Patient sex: M
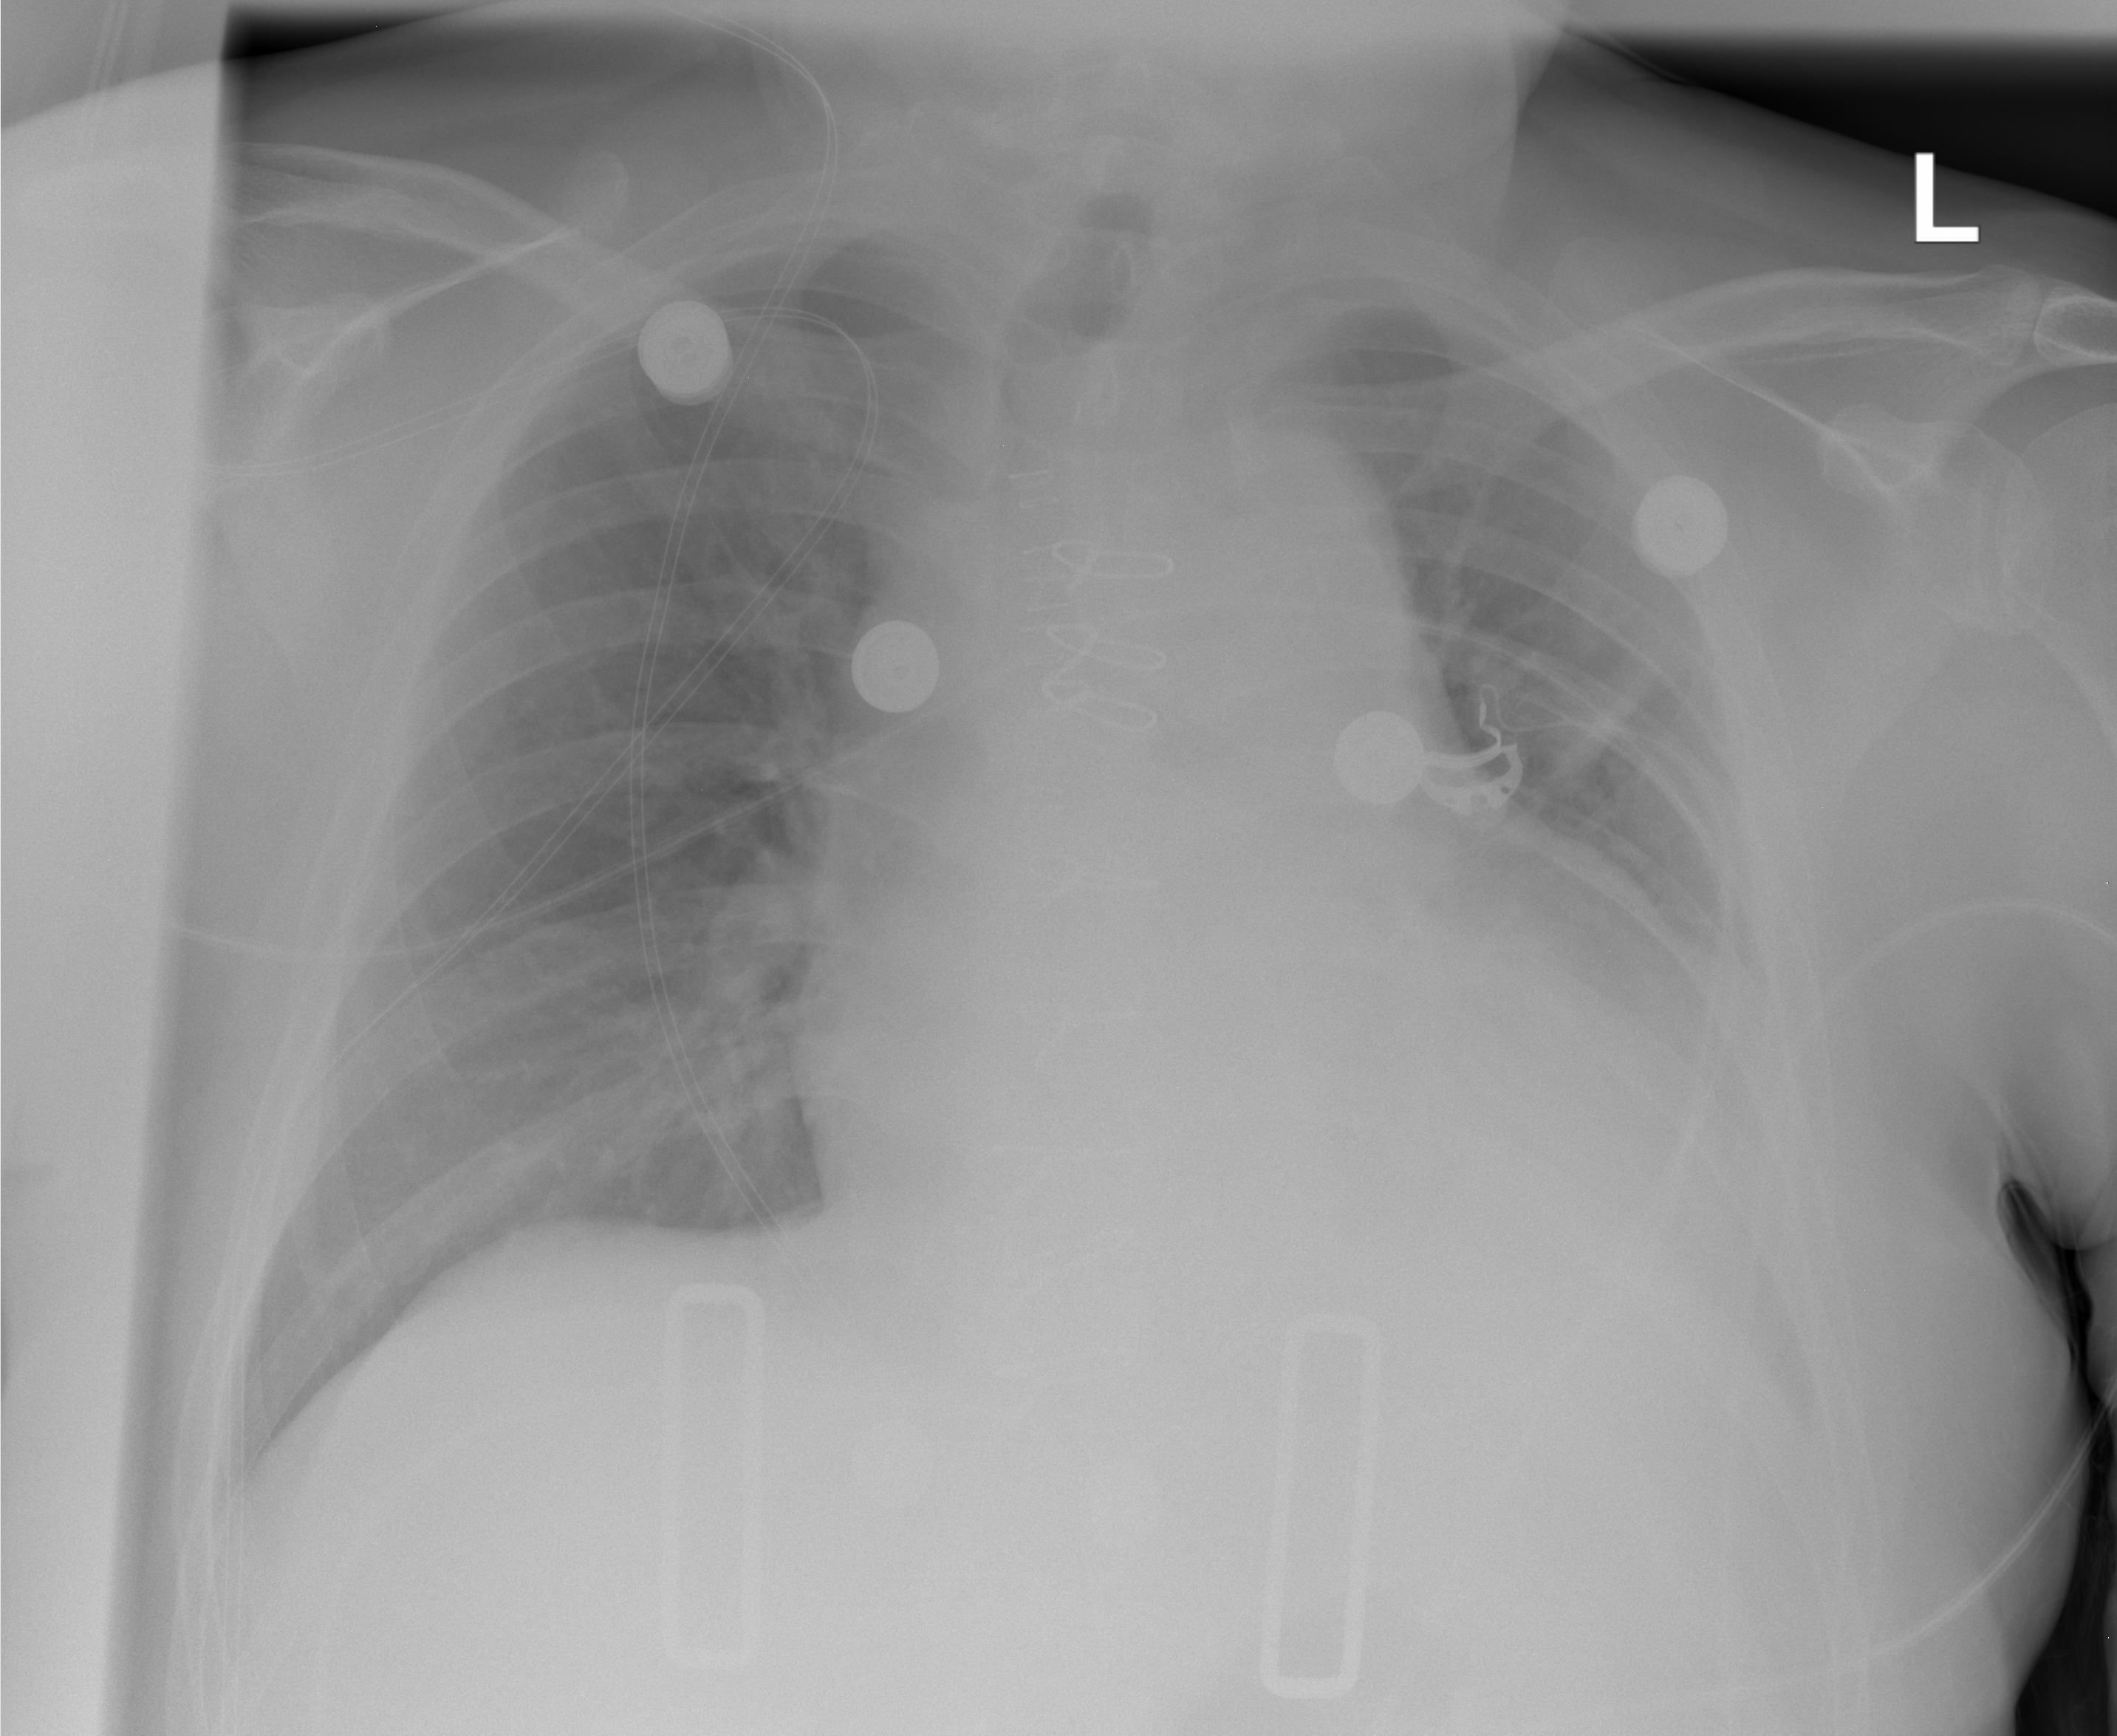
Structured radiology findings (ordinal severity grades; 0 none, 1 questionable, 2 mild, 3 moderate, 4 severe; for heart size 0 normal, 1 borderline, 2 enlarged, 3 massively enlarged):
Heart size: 2
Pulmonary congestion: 0
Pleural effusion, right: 0
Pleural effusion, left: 2
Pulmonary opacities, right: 0
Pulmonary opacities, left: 0
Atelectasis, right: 0
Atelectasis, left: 2